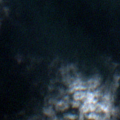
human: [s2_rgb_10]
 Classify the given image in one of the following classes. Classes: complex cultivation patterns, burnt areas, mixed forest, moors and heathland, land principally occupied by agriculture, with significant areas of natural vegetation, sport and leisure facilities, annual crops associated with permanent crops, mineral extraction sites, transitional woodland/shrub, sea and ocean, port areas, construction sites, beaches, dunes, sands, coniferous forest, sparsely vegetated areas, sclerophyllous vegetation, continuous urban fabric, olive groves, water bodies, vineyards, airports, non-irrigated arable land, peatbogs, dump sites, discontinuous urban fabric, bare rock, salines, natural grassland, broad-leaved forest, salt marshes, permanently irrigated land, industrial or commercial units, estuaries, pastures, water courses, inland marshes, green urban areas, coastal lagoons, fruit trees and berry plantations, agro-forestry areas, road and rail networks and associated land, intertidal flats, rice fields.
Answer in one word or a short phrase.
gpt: sea and ocean